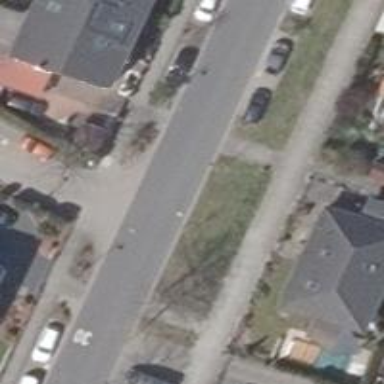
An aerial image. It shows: Residential road with separate asphalt sidewalk.